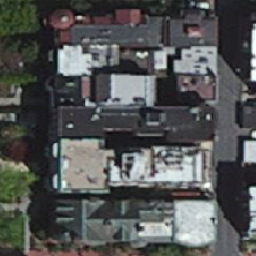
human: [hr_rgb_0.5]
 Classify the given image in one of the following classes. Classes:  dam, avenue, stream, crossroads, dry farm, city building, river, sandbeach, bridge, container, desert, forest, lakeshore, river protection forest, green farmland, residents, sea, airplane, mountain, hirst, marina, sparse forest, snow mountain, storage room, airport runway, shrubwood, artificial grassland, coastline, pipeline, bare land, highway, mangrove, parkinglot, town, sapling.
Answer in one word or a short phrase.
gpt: city building